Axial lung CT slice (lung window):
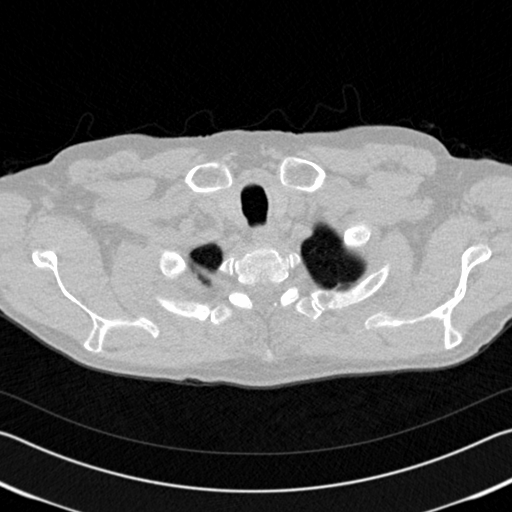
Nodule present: no